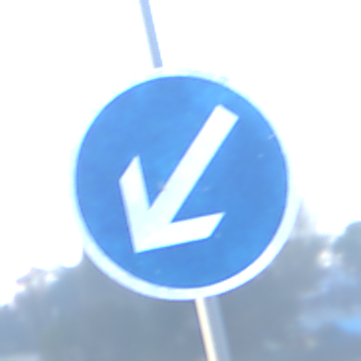
Verkehrszeichen: VorgeschriebeneVorbeifahrtLinks
Umgebung: Outdoor, Nature
Tageszeit: Dawn
Wetter: Clear
Licht: Natural
Jahreszeit: NotSpecified
Kontrast: LowContrast